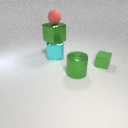
large cyan metal cube behind small green rubber cube